Question: Here is the current script:
'''
$VPLEX = plink 192.168.1.235 -l service -pw Mi@Dim7T ./health
$regex = '(?ms)Clusters:(.+?)Meta Data:'
$VPLEX = $VPLEX -join "'r'n"
$VPLEX_Clusters = [regex]::Matches($VPLEX,$regex) | foreach {$_.groups[1].value}
'''
This successfully catches everything between "Clusters:" and "Meta Data:"
Here is part of the output (with the part I wish to capture highlighted)

This works perfectly except sometimes the output changes and "Meta Data:" is no longer there. I'd like to be able to capture until the first blank line, or from my highlighting maybe first line with just 1 space and nothing else.
I tried using the following to capture until newline but it did not work.
'''
$regex = '(?ms)Clusters:(.+?)
'
'''
Any help would be great, this is probably more simple than I think.
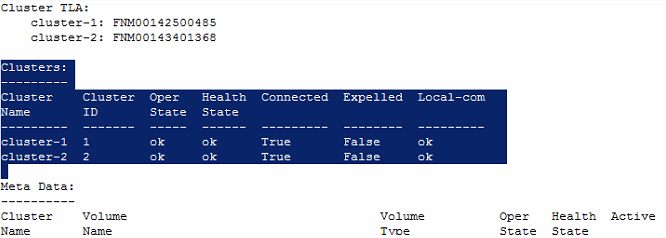
Answer: I think this should work:
'''
$regex = '(?ms)Clusters:(.+?)
\s*
'
'''